Question: I'm using 'ui.bootstrap.datepickerPopup' in a filter header template inside 'ui.grid'. This lets me filter rows by date. I also have a button inside the grid menu that toggles 'grid.options.enableFiltering'.
Due to alignment issues with 'ui-grid', I have 'datepicker-append-to-body' set to true for my datepickers. The first time I enable filtering, everything works fine. However, when I disable filtering and re-enable it, I get duplicate datepickers.

I think the problem is that each time the filters are enabled, the following 'div' is appended to the DOM and never removed when the filters are disabled.
'''
<div uib-datepicker-popup-wrap=""
ng-model="date"
ng-change="dateSelection(date)"
template-url="uib/template/datepickerPopup/popup.html"
class="ng-pristine ng-untouched ng-valid ng-scope ng-empty ng-valid-date-disabled"
>
<!-- ngIf: isOpen -->
</div>
'''
<URL>
I get the same issue if I only use one datepicker inside the 'Time Range' filter header.
Any ideas are greatly appreciated! Don't want to use jQuery.
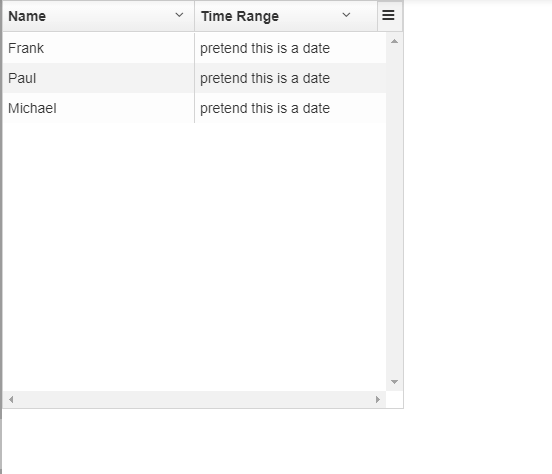
Answer: I don't have an answer on why this is happening but a solution without jQuery would be to remove the pop-up when triggering the filter toggle using document.querySelectorAll()
'''
var elements = document.querySelectorAll("div[uib-datepicker-popup-wrap]");
Array.prototype.forEach.call(elements, function(node) {
node.parentNode.removeChild(node);
});
'''
Plunker <URL>